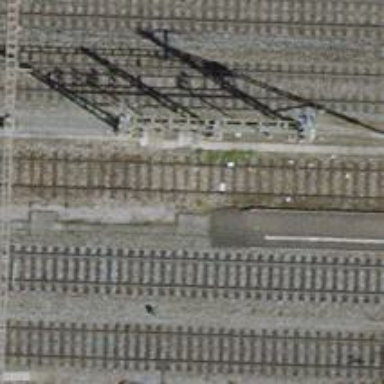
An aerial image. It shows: Platform edge at railway station.